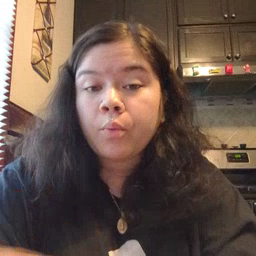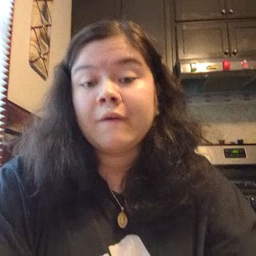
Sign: blow